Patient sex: M
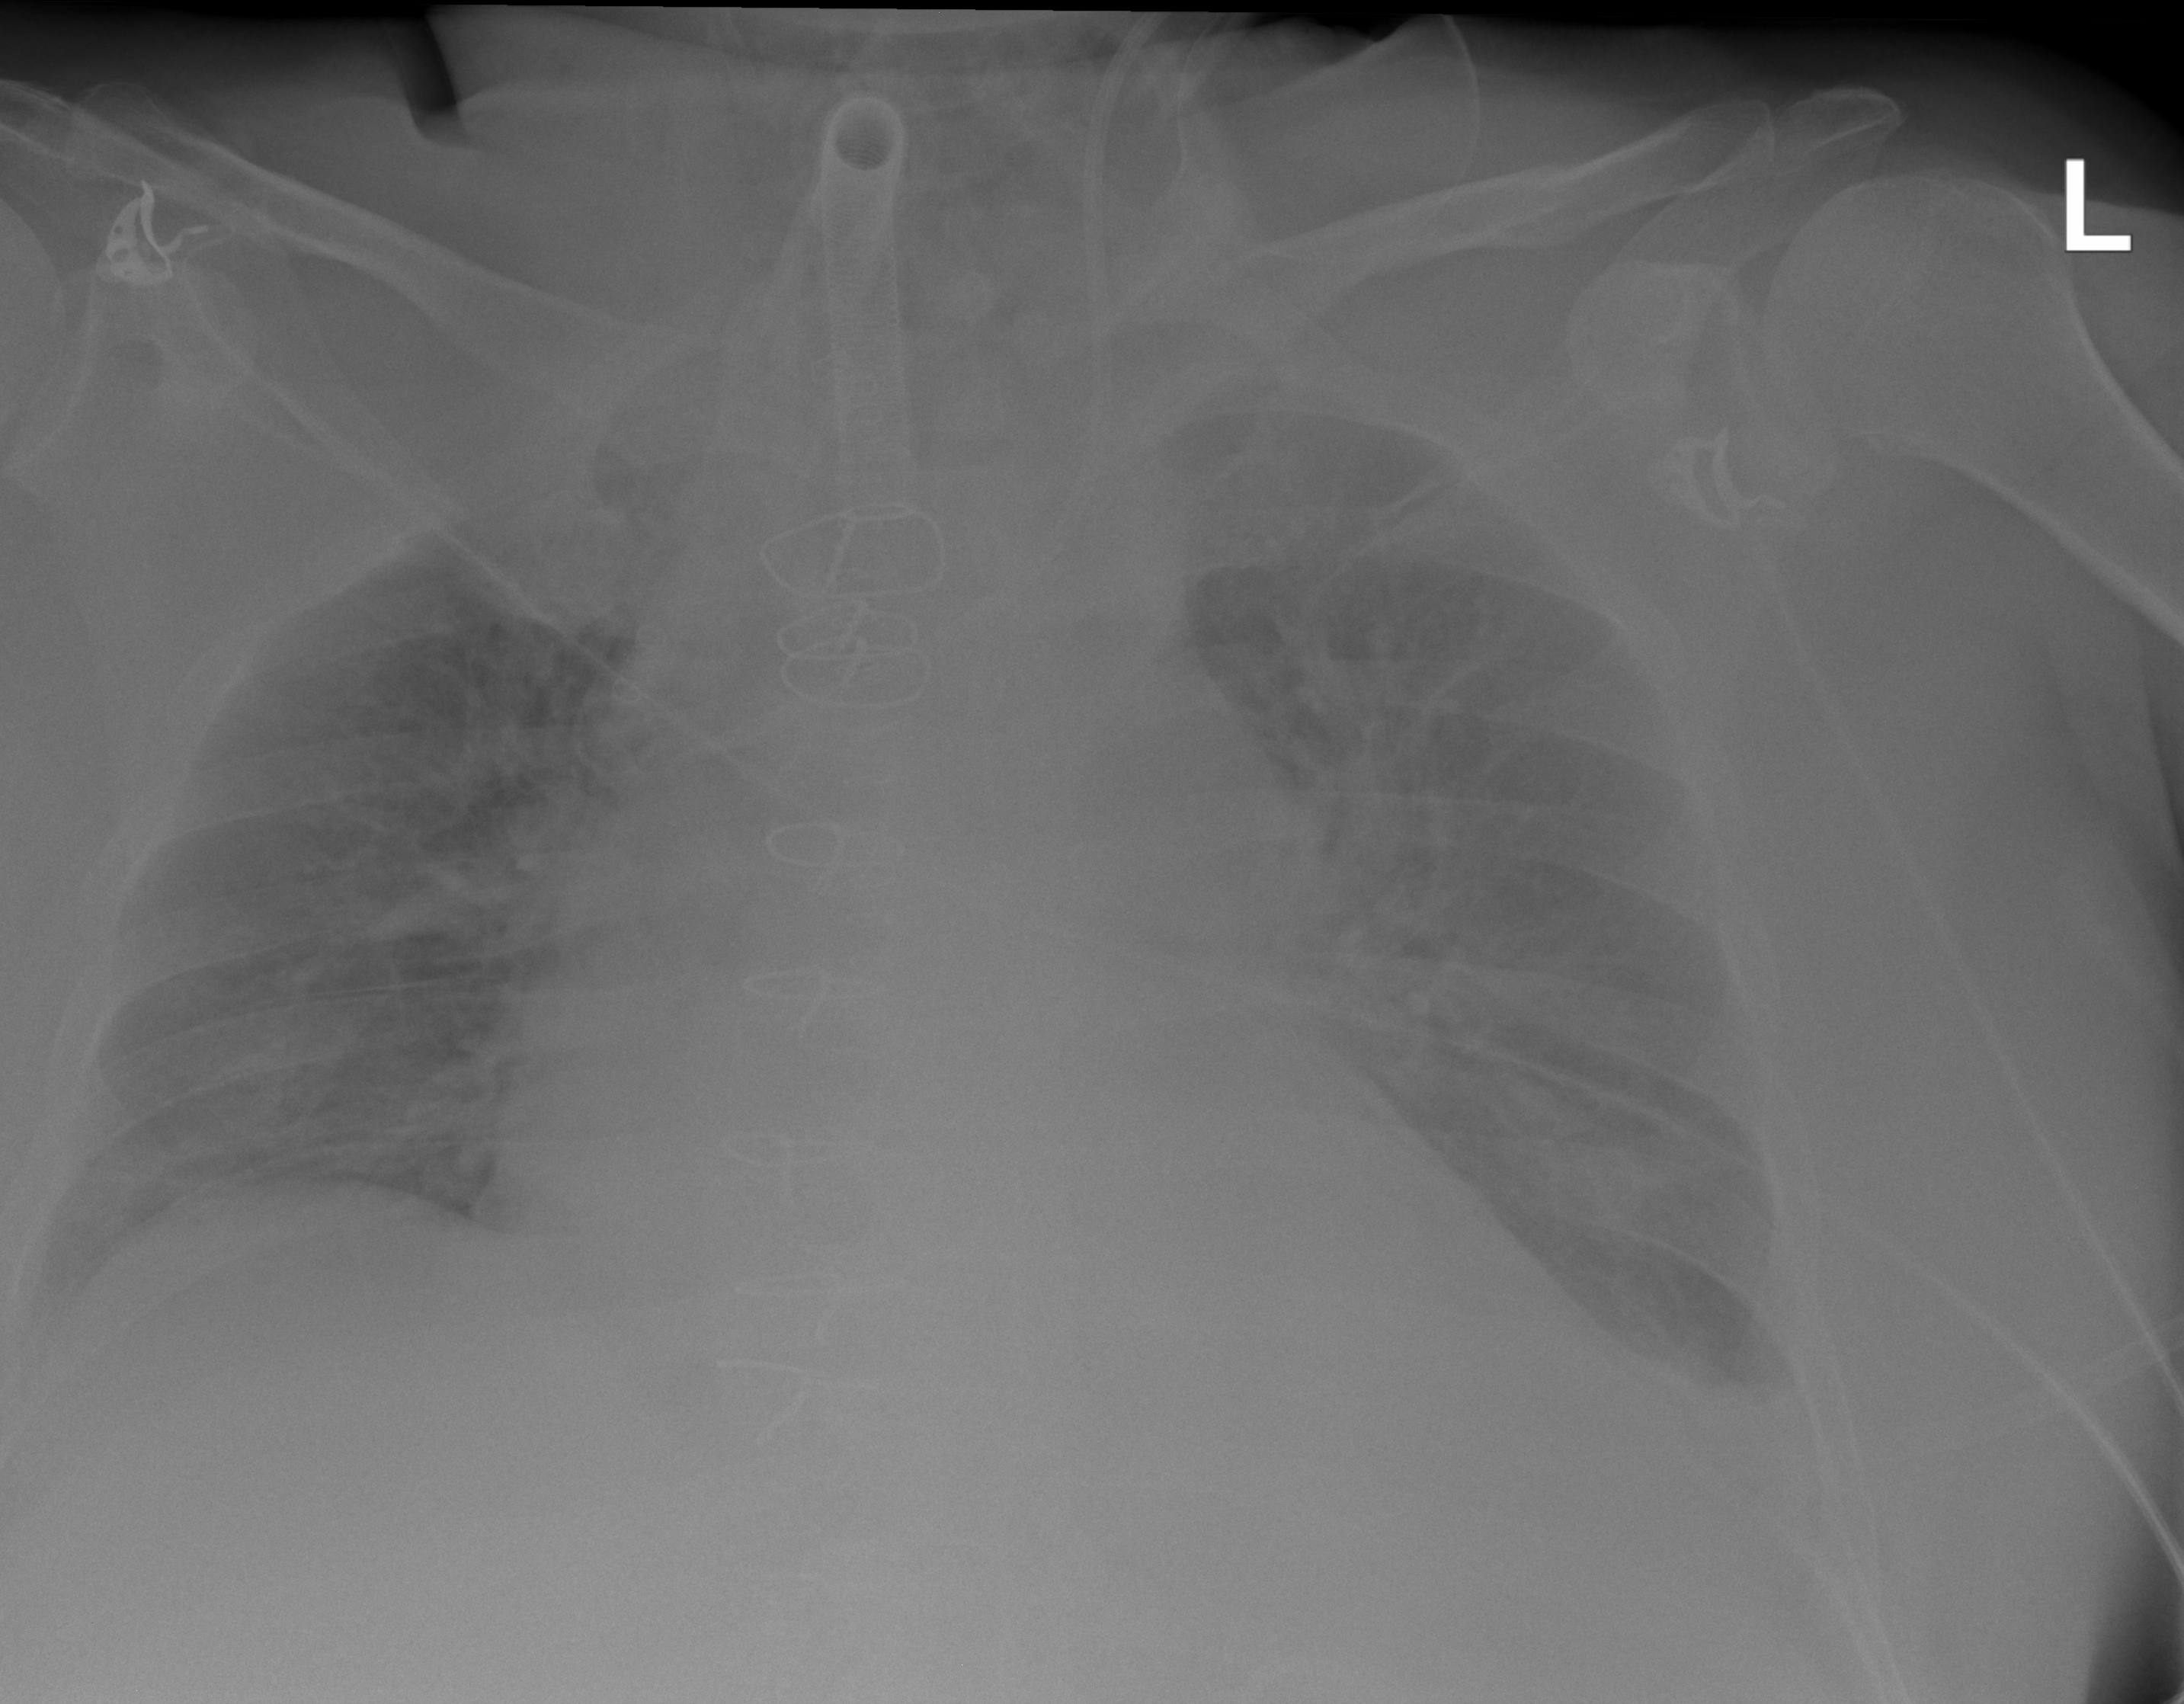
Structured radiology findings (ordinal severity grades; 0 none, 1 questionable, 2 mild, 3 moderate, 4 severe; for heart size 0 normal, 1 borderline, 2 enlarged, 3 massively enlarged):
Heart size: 2
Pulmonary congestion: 2
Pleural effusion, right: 0
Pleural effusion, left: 2
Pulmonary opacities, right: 2
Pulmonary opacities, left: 2
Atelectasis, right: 2
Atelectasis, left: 2